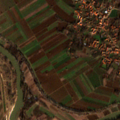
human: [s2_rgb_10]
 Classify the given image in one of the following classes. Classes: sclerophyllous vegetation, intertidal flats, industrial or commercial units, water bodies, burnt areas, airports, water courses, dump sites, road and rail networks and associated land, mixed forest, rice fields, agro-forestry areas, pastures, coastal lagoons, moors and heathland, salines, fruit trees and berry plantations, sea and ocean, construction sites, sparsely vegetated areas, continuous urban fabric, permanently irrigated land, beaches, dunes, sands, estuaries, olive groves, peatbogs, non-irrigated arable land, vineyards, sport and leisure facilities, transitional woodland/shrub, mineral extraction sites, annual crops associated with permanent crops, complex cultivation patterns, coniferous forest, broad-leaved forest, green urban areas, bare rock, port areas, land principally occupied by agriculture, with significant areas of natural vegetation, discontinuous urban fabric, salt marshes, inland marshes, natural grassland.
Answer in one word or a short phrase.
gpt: discontinuous urban fabric, non-irrigated arable land, land principally occupied by agriculture, with significant areas of natural vegetation, water courses